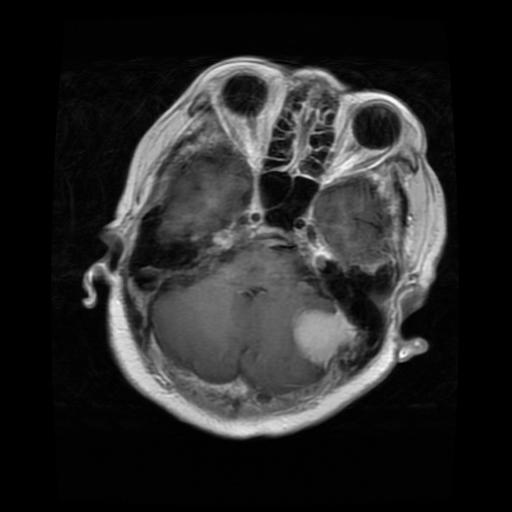
Label: meningioma